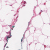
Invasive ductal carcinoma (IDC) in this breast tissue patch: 0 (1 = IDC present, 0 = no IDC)